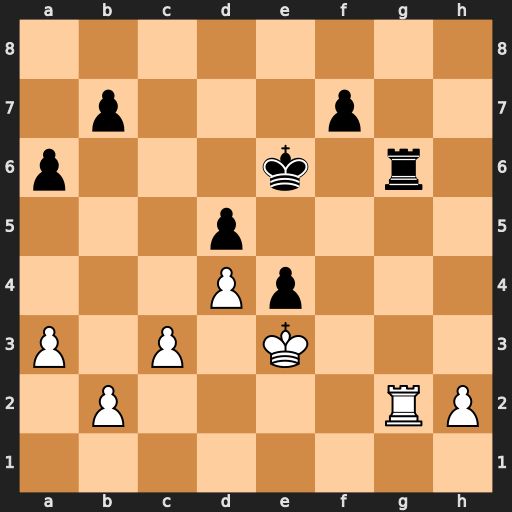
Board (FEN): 8/1p3p2/p3k1r1/3p4/3Pp3/P1P1K3/1P4RP/8
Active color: w
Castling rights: -
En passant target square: -
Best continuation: Rxg6+ fxg6 c4 dxc4 Kxe4